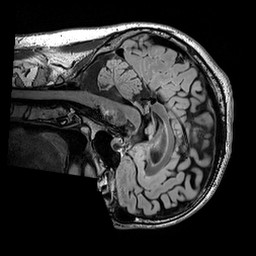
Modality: FLAIR
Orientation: sagittal
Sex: male
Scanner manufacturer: siemens
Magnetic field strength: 3 T
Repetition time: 5 s
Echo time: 0.395 s